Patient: sex F, age 58
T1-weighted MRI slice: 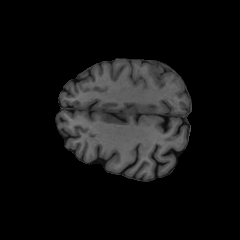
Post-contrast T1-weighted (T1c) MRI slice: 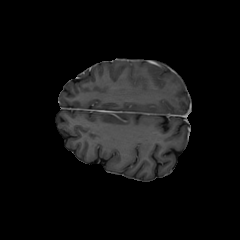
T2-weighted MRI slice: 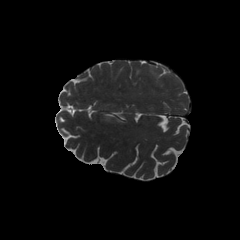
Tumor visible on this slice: yes
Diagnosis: Glioblastoma, IDH-wildtype
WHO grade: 4